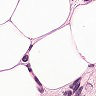
Metastatic tissue present: yes